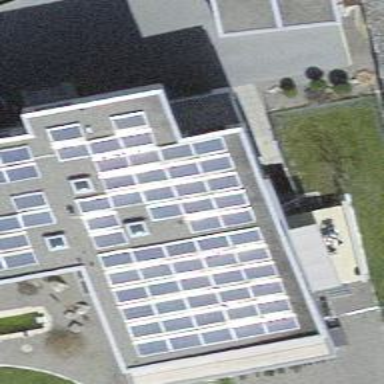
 consisting of solar photovoltaic panels."